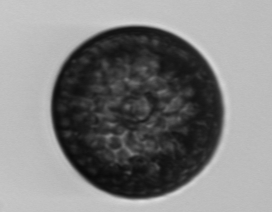
Label: Coscinodiscus